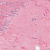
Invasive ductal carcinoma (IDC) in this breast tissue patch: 0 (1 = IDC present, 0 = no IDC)